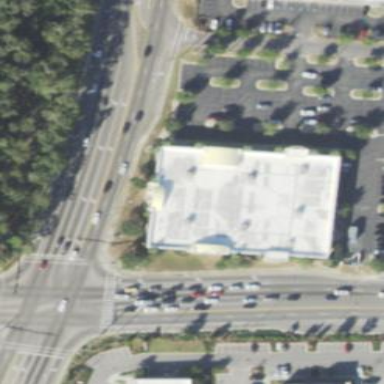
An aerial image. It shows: Retail building that houses furniture shop.